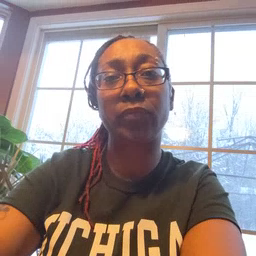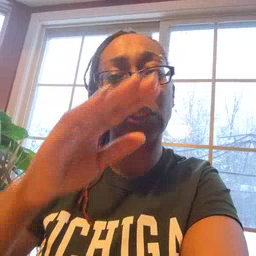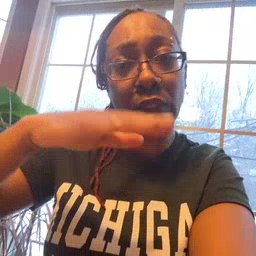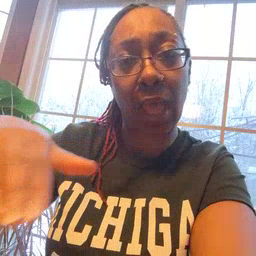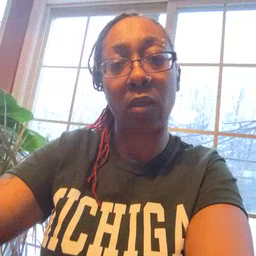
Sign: child